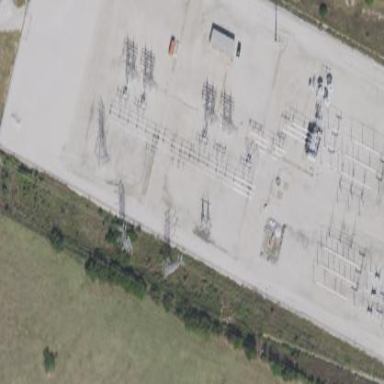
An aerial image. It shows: Outdoor power substation enclosed by fence. The substation operates at the transmission level.